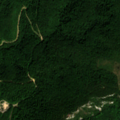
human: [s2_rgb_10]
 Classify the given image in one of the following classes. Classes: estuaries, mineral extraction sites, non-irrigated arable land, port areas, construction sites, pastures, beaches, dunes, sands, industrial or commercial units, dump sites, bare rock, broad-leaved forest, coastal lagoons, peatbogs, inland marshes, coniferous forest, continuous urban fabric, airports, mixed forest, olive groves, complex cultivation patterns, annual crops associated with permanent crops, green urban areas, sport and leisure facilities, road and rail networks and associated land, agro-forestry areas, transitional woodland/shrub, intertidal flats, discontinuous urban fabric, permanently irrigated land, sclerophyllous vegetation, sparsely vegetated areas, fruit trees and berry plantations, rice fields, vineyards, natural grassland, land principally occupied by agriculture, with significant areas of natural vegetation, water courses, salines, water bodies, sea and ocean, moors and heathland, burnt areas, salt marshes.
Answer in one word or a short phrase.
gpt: broad-leaved forest